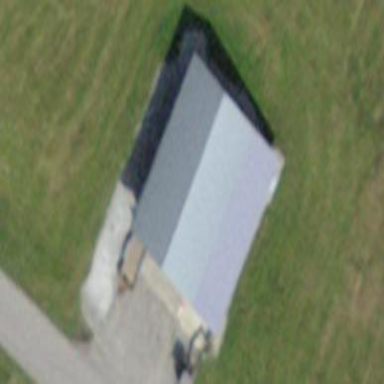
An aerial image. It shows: Farm auxiliary building.